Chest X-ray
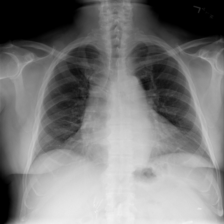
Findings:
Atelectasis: positive
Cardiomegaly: negative
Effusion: negative
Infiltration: negative
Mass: negative
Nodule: negative
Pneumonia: negative
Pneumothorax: negative
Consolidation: negative
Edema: negative
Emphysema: negative
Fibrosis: negative
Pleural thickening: positive
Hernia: negative